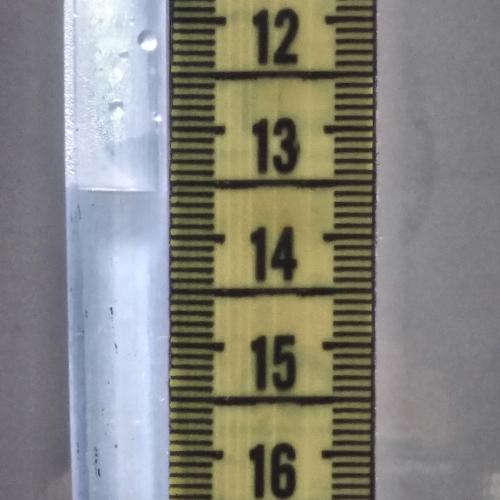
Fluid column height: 13.6 cm